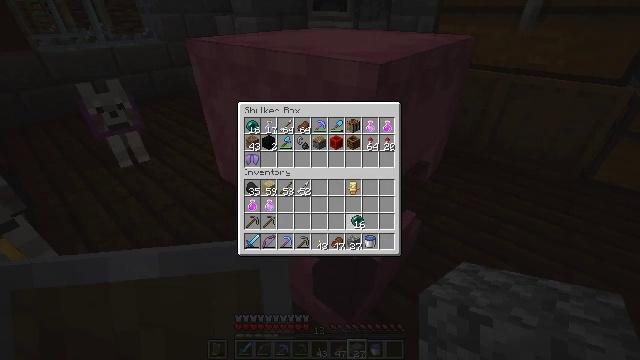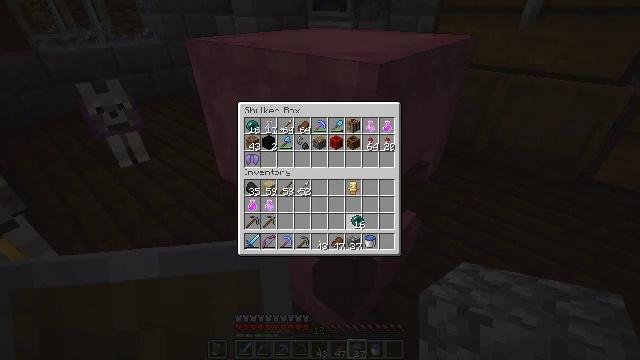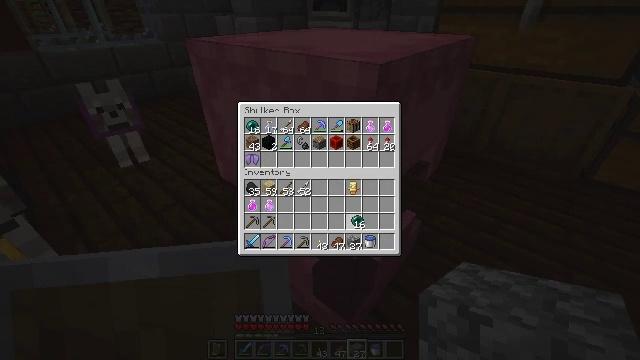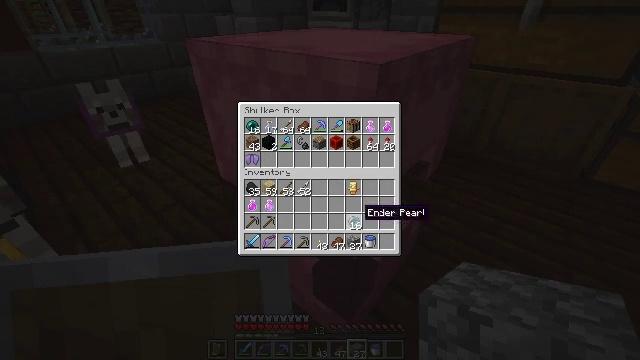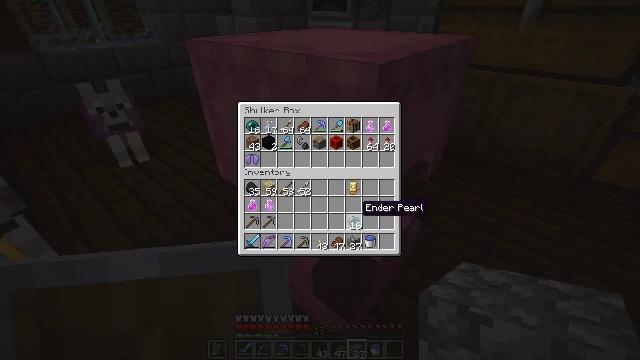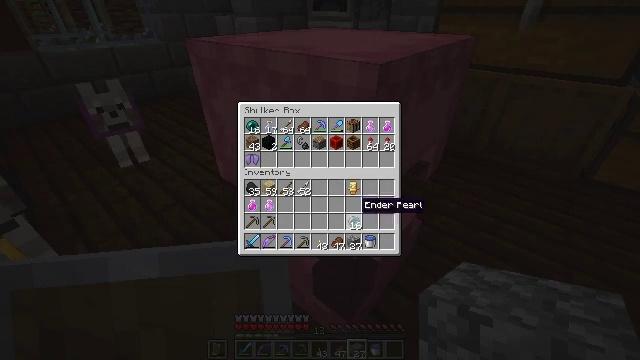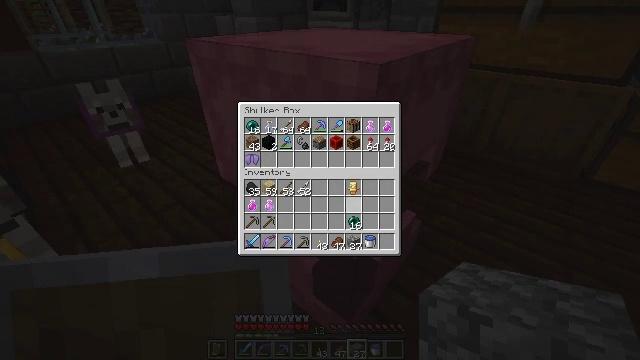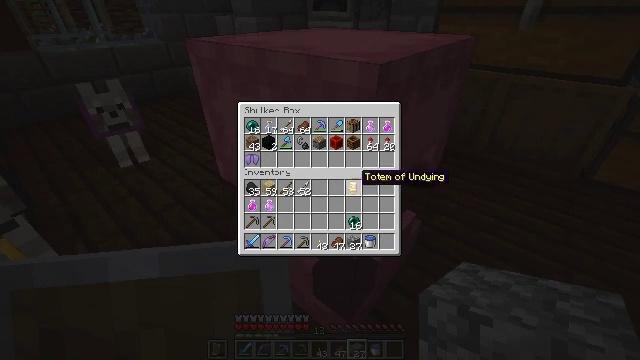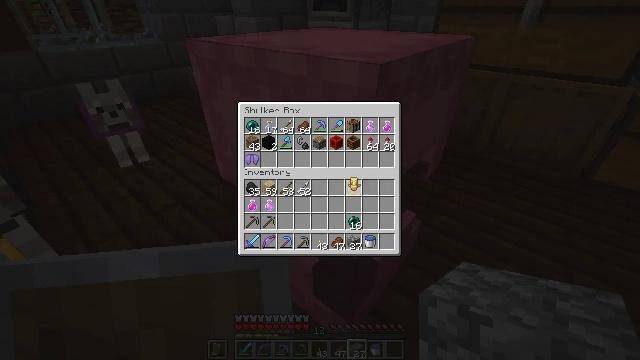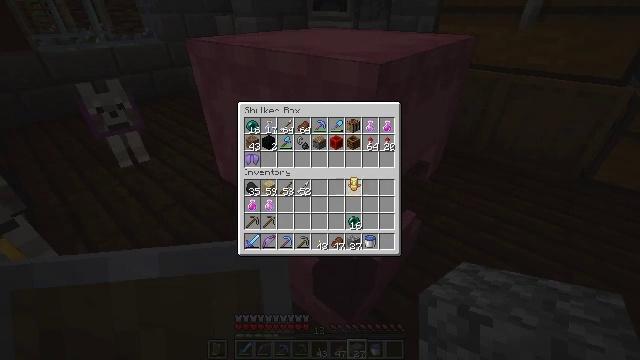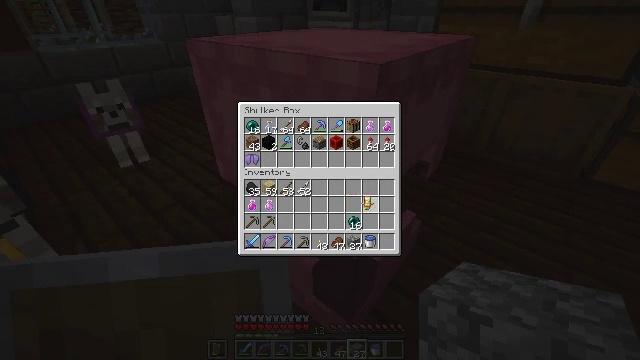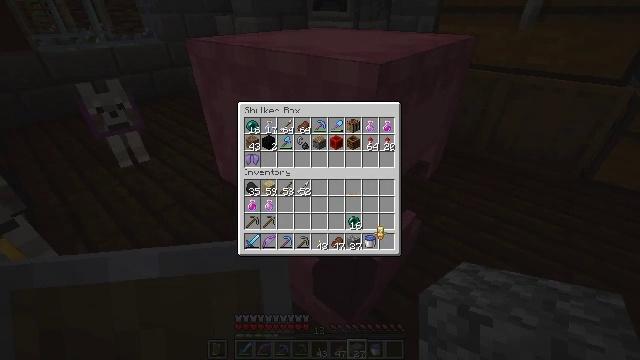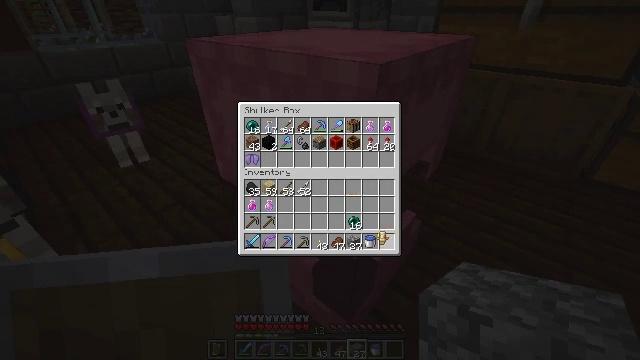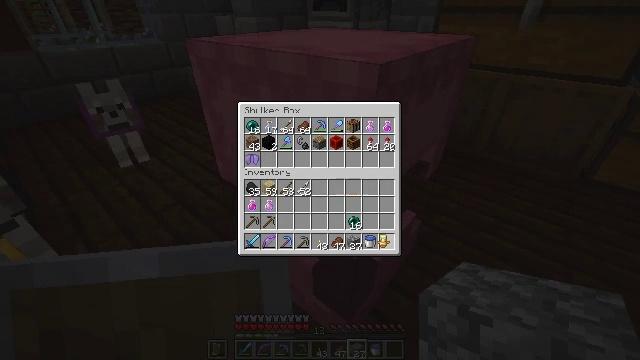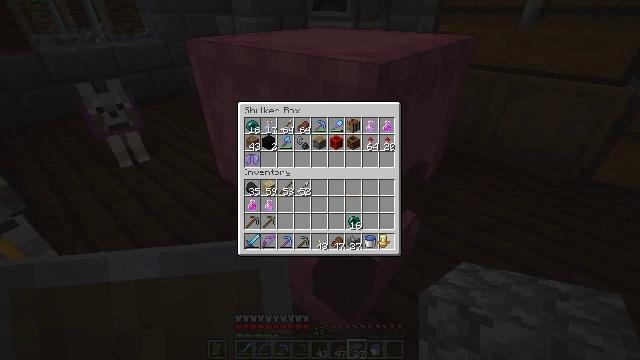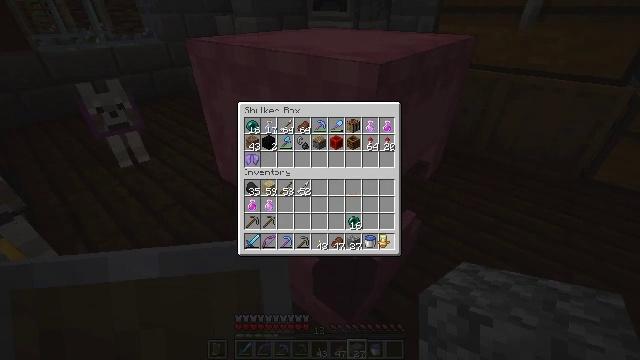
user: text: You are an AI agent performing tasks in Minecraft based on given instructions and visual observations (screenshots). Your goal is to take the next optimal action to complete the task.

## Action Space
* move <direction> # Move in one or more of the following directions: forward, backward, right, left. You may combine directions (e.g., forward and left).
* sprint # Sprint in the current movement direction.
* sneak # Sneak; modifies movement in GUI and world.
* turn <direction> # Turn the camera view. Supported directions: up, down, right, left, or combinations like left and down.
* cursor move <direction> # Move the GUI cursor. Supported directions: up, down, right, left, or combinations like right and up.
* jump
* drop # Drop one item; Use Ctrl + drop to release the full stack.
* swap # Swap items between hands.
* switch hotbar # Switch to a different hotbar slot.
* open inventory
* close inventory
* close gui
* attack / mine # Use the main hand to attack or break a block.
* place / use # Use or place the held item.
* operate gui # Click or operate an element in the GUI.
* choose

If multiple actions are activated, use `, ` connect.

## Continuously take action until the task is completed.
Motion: motion action
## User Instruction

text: Break the pink shulker box to move it.
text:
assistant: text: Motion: operate gui
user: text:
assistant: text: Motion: operate gui
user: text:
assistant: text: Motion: no_op
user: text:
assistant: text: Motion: no_op
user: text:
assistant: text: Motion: no_op
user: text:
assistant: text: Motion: cursor move up
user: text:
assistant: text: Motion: cursor move up
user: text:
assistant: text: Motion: operate gui
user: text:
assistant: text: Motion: operate gui
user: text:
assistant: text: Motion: cursor move right and down
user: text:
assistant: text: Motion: cursor move right and down
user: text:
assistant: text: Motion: no_op
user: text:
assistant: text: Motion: no_op
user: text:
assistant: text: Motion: no_op
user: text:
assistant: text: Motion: no_op
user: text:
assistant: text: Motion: cursor move left and up
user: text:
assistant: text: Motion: cursor move left and up
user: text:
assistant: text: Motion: cursor move left and up
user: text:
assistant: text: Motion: cursor move left
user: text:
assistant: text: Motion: cursor move left
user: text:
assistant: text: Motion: no_op
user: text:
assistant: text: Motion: operate gui
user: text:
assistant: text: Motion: operate gui
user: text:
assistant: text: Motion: no_op
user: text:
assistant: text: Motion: no_op
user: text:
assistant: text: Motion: no_op
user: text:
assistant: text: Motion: cursor move right and down
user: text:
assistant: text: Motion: cursor move down
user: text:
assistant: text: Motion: no_op
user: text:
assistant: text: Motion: no_op